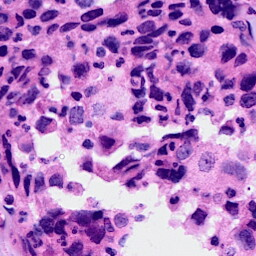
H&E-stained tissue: Breast